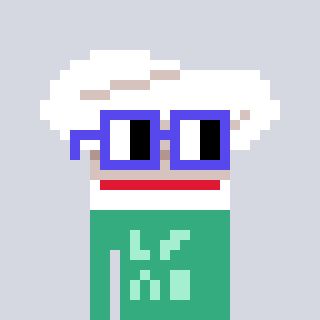
a pixel art character with square blue glasses, a chef hat-shaped head and a teal-colored body on a cool background